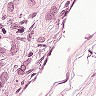
Metastatic tissue present: yes